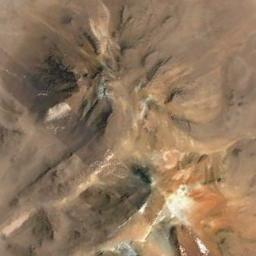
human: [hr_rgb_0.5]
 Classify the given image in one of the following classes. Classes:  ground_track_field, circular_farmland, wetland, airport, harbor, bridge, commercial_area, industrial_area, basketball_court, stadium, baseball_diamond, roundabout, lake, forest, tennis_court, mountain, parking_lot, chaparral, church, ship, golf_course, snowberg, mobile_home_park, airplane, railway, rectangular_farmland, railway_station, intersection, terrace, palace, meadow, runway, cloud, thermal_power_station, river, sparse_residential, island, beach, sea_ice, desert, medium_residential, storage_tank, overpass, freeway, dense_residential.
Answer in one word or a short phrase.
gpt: mountain